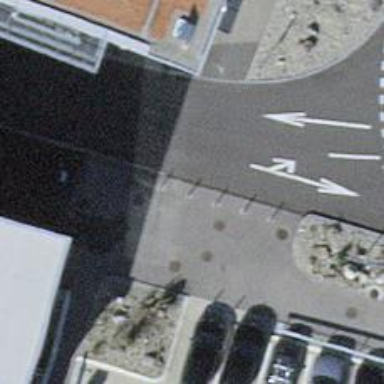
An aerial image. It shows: Bollard barrier.